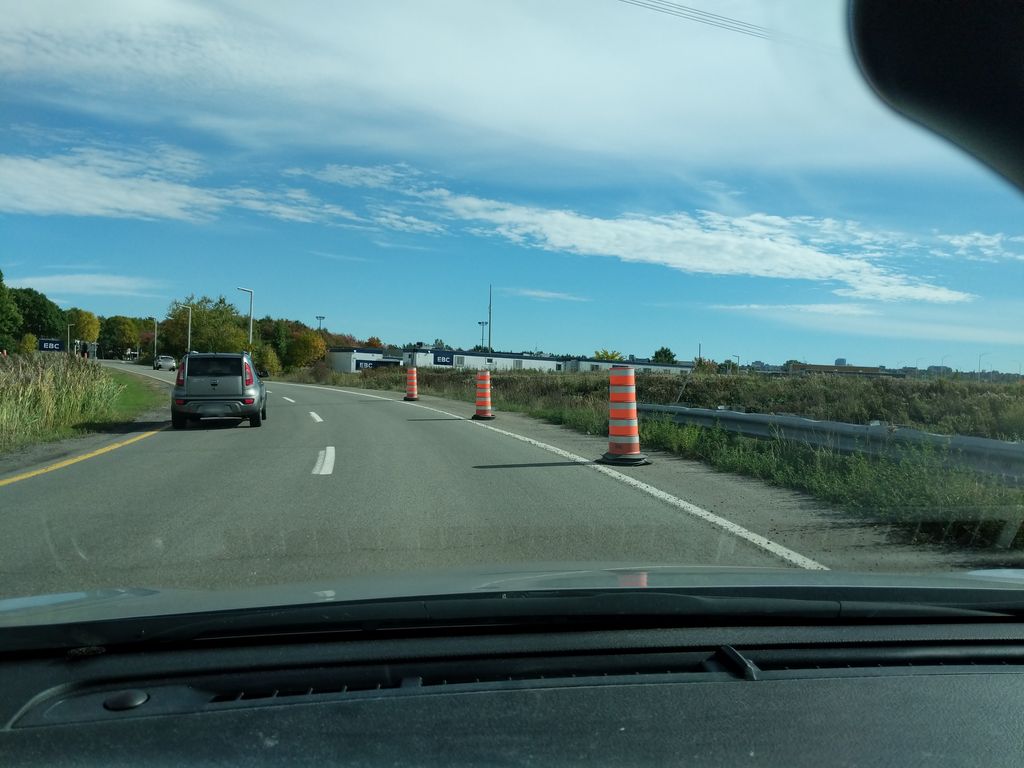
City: quebec_city